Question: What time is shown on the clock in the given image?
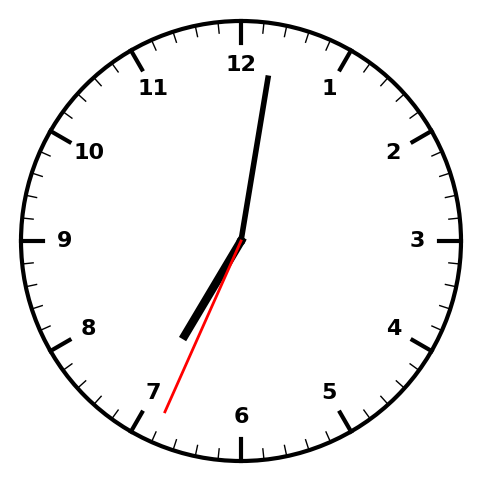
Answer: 07:01:34